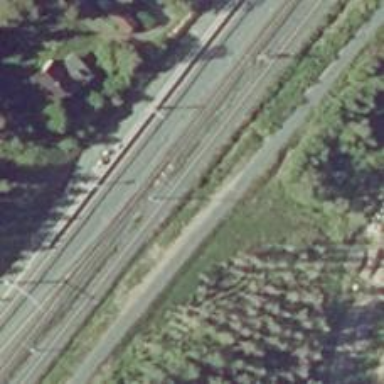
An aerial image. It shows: Railway with continuous electrified contact line.